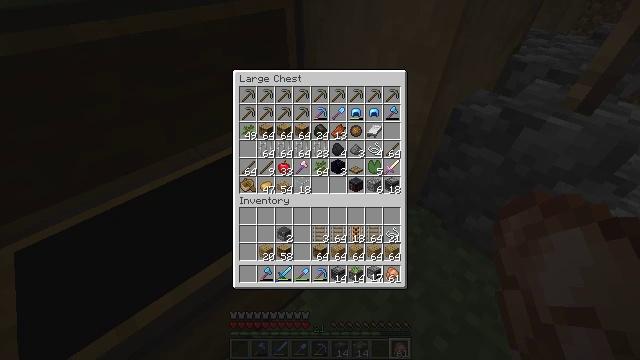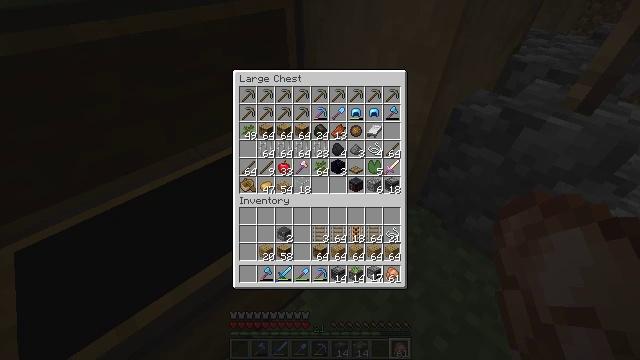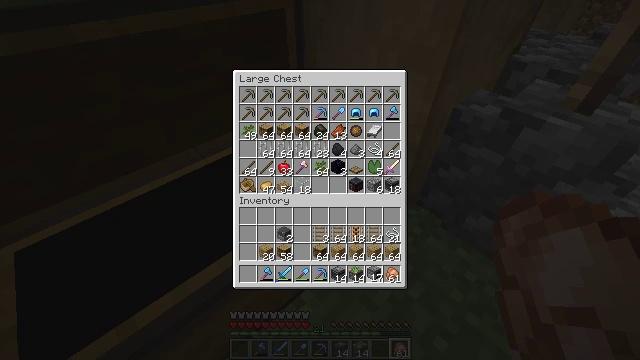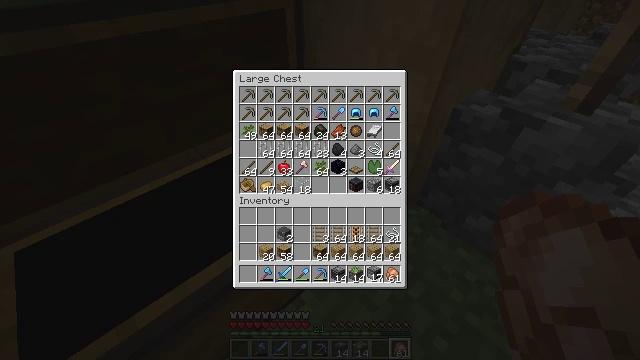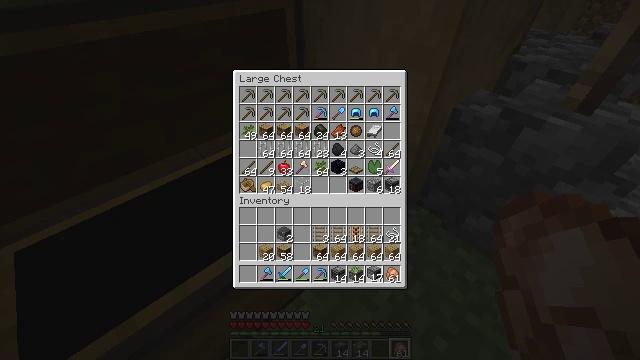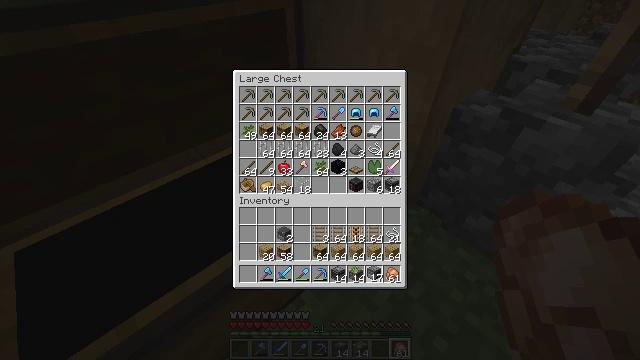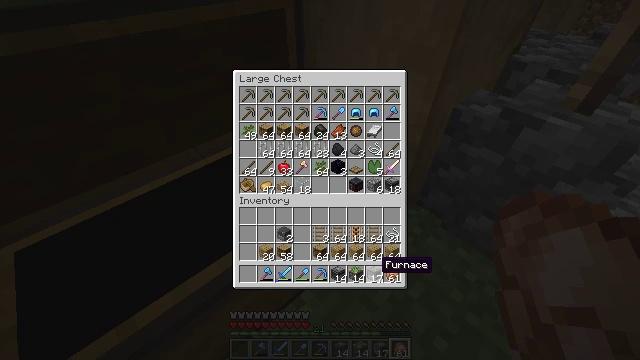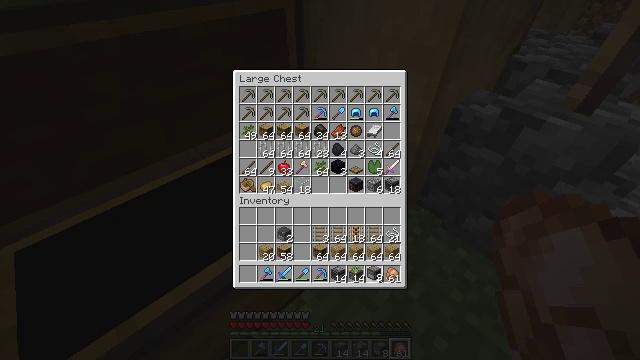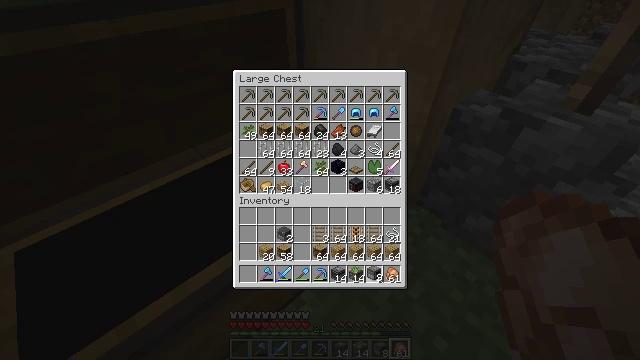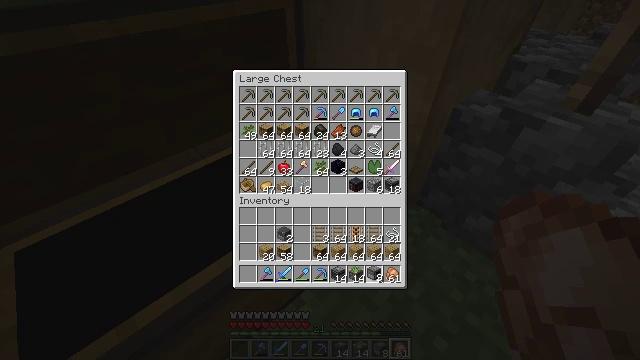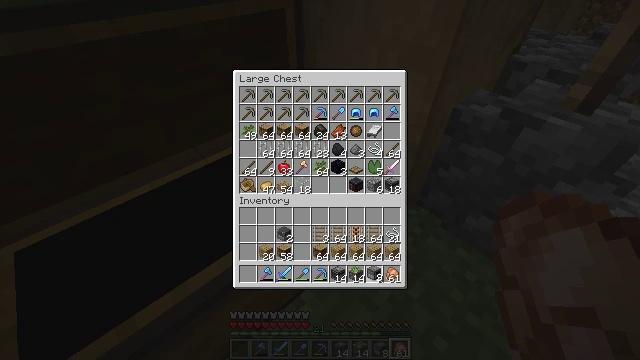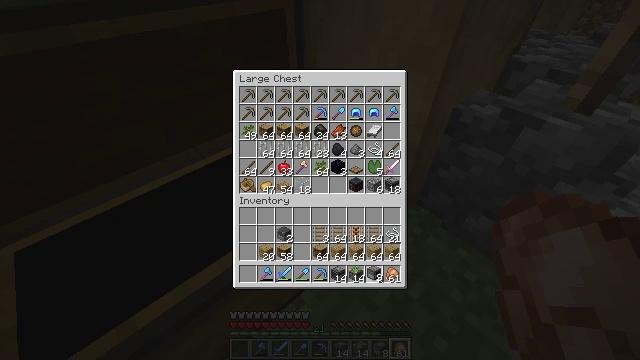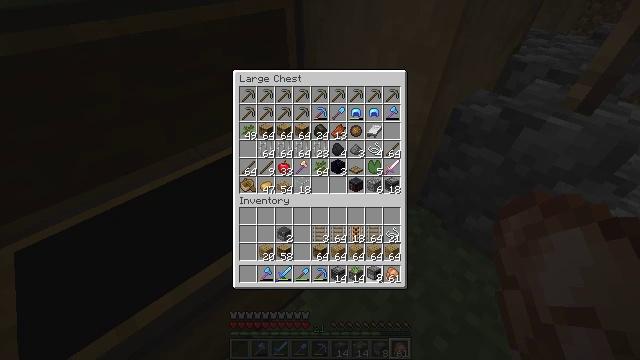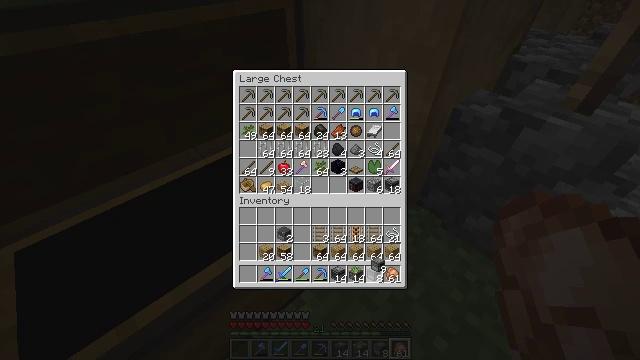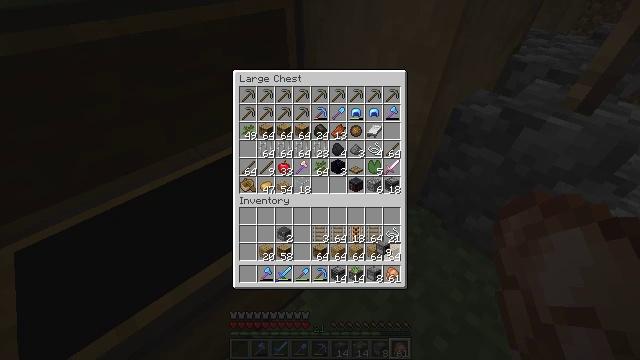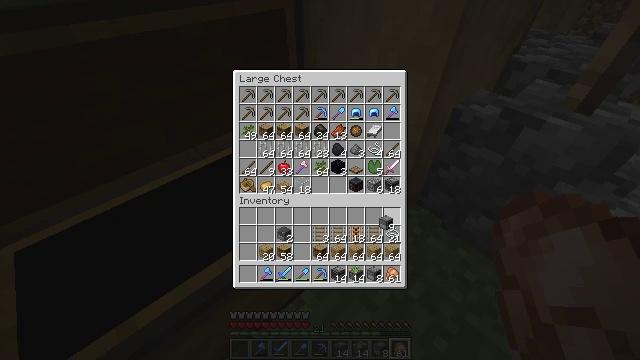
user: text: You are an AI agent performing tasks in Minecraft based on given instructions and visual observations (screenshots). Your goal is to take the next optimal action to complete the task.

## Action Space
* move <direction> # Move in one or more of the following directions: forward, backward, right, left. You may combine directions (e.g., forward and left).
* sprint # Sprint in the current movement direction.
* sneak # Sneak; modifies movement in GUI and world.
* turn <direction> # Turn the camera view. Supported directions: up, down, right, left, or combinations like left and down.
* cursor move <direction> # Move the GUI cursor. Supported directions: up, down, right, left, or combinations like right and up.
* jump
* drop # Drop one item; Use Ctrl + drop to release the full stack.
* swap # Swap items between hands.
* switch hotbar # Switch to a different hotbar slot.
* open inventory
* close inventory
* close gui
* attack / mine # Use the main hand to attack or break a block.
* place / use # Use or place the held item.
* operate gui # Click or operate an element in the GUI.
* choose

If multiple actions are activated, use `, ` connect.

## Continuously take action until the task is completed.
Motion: motion action
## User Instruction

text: Drop a furnace.
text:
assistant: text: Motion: no_op
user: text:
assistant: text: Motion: no_op
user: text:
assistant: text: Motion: operate gui
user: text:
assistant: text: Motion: operate gui
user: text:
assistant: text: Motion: operate gui
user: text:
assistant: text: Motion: no_op
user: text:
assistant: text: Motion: choose
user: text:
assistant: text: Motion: choose
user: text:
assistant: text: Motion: choose
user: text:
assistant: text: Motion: no_op
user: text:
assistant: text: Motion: no_op
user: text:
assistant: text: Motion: no_op
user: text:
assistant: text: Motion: cursor move up
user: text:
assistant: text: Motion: cursor move up
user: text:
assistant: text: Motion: cursor move up
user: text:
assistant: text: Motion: no_op
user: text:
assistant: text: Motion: no_op
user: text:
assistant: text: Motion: no_op
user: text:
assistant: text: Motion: no_op
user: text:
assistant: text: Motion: no_op
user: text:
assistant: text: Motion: no_op
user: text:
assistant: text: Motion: no_op
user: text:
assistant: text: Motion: no_op
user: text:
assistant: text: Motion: no_op
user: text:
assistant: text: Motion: no_op
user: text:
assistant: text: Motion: no_op
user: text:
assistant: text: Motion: no_op
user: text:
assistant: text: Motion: no_op
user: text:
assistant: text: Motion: no_op
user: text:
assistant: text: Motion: no_op